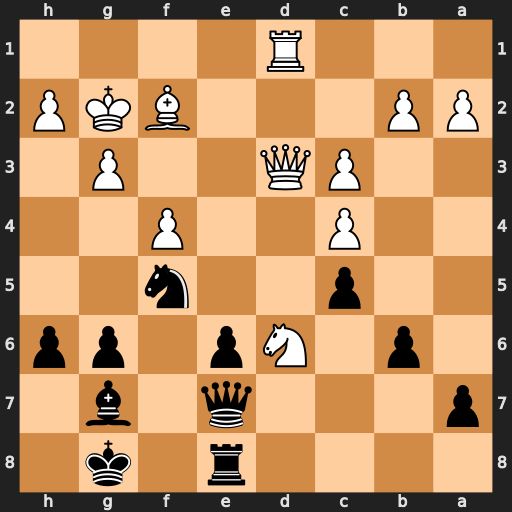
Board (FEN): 4r1k1/p3q1b1/1p1Np1pp/2p2n2/2P2P2/2PQ2P1/PP3BKP/3R4
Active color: b
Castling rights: -
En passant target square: -
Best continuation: Rd8 Nxf5 Qb7+ Qf3 Qxf3+ Kxf3 Rxd1